Question: I have a screen that looks like this:

Each colored area is a different UserControl put into the MainView.xaml as follows:
'''
<UserControl Name="TopDockPanel" DockPanel.Dock="Top" Content="{Binding QuickInfoVM, Source={StaticResource Locator}}" />
<UserControl Name="LeftDockPanel" DockPanel.Dock="Left" Content="{Binding NavigationVM, Source={StaticResource Locator}}" />
<UserControl Name="RightDockPanel" DockPanel.Dock="Right" Content="{Binding MainContentVM, Source={StaticResource Locator}}" />
'''
(I am using MVVMLight so Locator is the ViewModelLocator)
The green area is an ItemsControl area displaying buttons for each of the items (Company & Employee):
'''
<UserControl x:Class="MvvmLightDemo.View.NavigationView"
Name="Navigation"
xmlns="http://schemas.microsoft.com/winfx/2006/xaml/presentation"
xmlns:x="http://schemas.microsoft.com/winfx/2006/xaml"
xmlns:mc="http://schemas.openxmlformats.org/markup-compatibility/2006"
xmlns:d="http://schemas.microsoft.com/expression/blend/2008"
xmlns:local="clr-namespace:MvvmLightDemo.View"
mc:Ignorable="d"
d:DesignHeight="300" d:DesignWidth="120"
DataContext="{Binding MainContentVM, Source={StaticResource Locator}}" >
<StackPanel Background="CadetBlue">
<ItemsControl ItemsSource="{Binding PageViewModels}">
<ItemsControl.ItemTemplate>
<ItemContainerTemplate>
<Button Content="{Binding Name}"
Style="{StaticResource NavigationTextStyle}"
Command="{Binding ChangePageCommand, RelativeSource={RelativeSource FindAncestor, AncestorType={x:Type local:NavigationView}}}" />
</ItemContainerTemplate>
</ItemsControl.ItemTemplate>
</ItemsControl>
</StackPanel>
</UserControl>
'''
The MainContentVM contains the ChangePageCommand as follows:
'''
public RelayCommand<IPageViewModel> ChangePageCommand
{
get
{
return _changePageCommand = new RelayCommand<IPageViewModel>(
p => ChangeViewModel((IPageViewModel)p),
p => p is IPageViewModel);
}
}
'''
My question is, how do I bind the Buttons in the ItemContainerTemplate to the ChangePageCommand in MainContentVM? What I have doesn't work, when debugging the ChangePageCommand is never called when clicking either button.
When I use 'Command="{Binding ChangePageCommand, RelativeSource={RelativeSource AncestorType={x:Type local:NavigationView}}}"' shouldn't that set the binding of the Command to that of the NavigationView (DataContext = MainContentVM)?
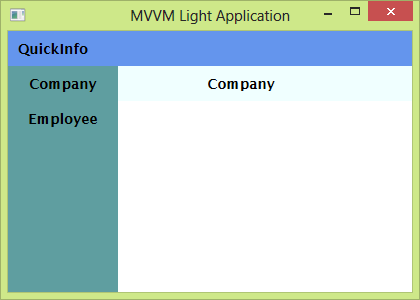
Answer: try this:
'''
<Button Content="{Binding Name}"
Style="{StaticResource NavigationTextStyle}"
Command="{Binding DataContext.ChangePageCommand, RelativeSource={RelativeSource FindAncestor, AncestorType={x:Type local:NavigationView}}}" />
'''
'''
<Button Content="{Binding Name}"
Style="{StaticResource NavigationTextStyle}"
CommandParameter="{Binding}"
Command="{Binding DataContext.ChangePageCommand, RelativeSource={RelativeSource FindAncestor, AncestorType={x:Type local:NavigationView}}}" />
'''